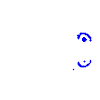
Particle: pion